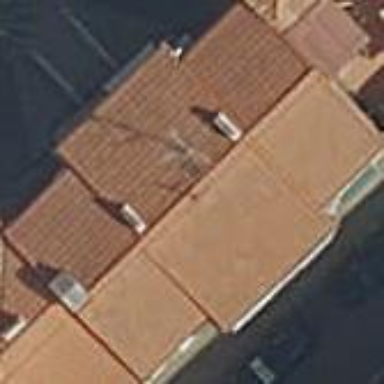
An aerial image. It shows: Hipped roof apartment building.